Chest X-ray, PA view. Patient: 48 years old, sex F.
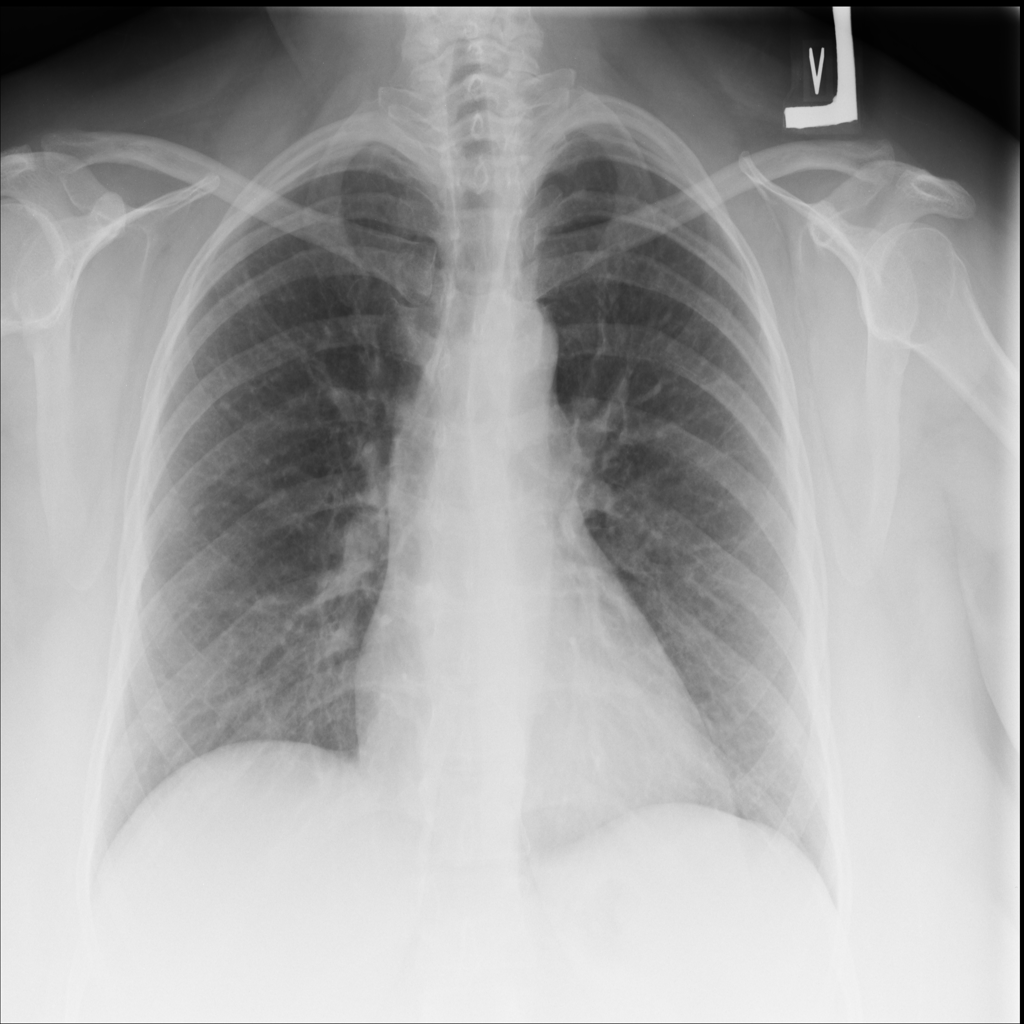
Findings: No Finding